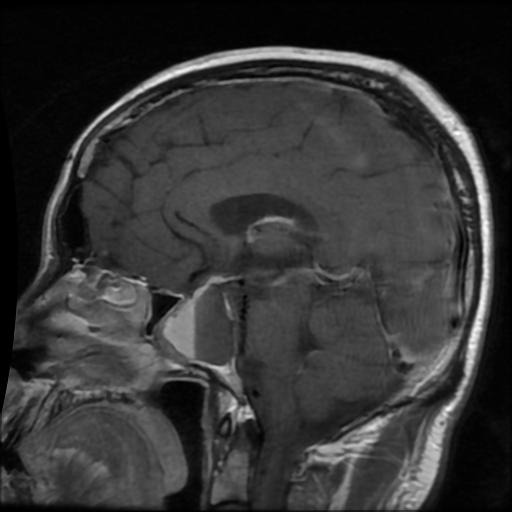
Label: pituitary